Field crop: maize
Growth stage: 2
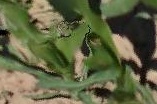
Species: maize